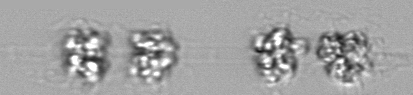
Label: Leptocylindrus_mediterraneus